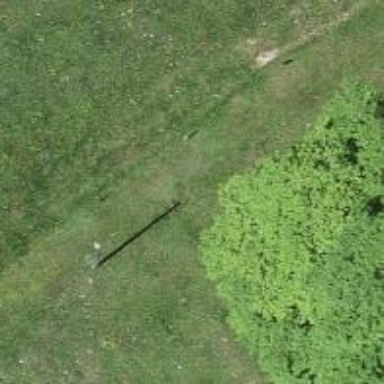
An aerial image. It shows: Power pole.